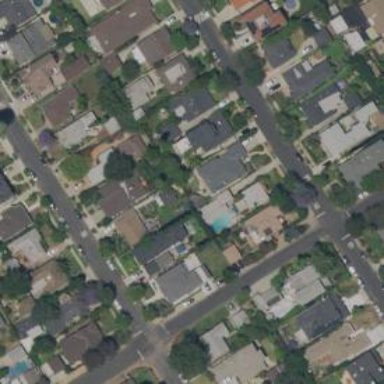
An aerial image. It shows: Neighborhood.